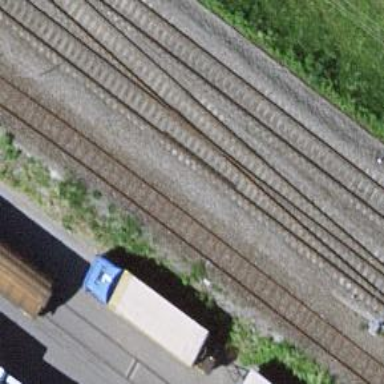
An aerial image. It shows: Single-track electrified railway siding with contact line for service.